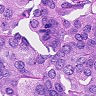
Metastatic tissue present: yes